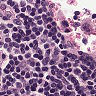
Metastatic tissue present: no